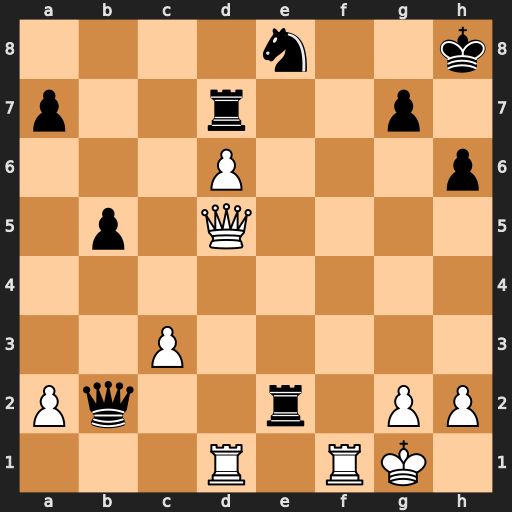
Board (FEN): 4n2k/p2r2p1/3P3p/1p1Q4/8/2P5/Pq2r1PP/3R1RK1
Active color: w
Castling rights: -
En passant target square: -
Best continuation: Rf8+ Kh7 Qf5+ g6 Qxd7+